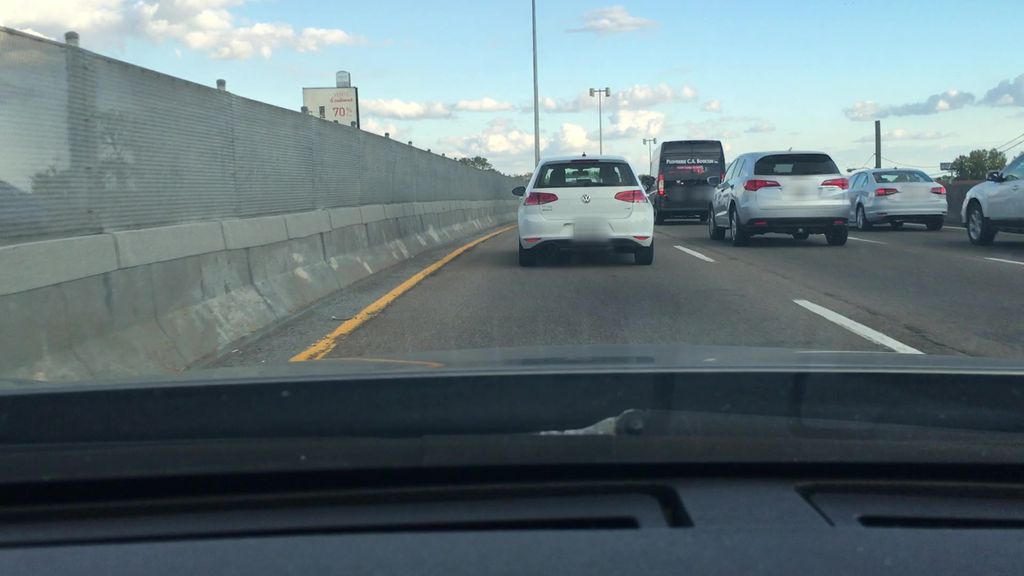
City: montreal